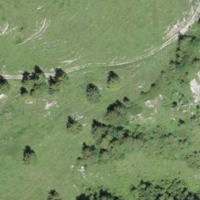
EUNIS habitat code: 23
Species observed at this site:
Dryas octopetala